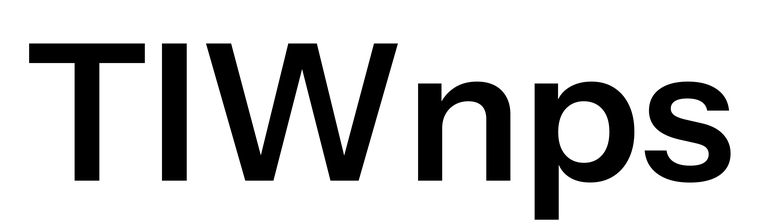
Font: InstrumentSans_SemiBold